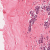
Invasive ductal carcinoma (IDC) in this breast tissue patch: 0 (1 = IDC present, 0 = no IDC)